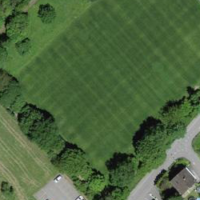
EUNIS habitat code: 53
Species observed at this site:
Prunus padus